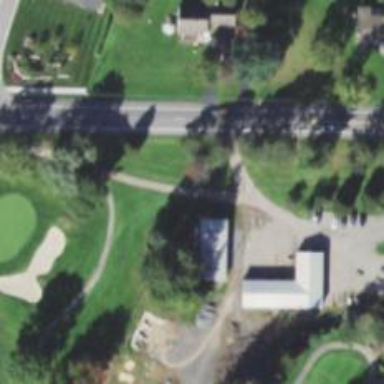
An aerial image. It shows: Golf cartpath that is also road path.